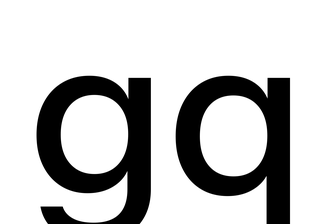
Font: InstrumentSans_Medium